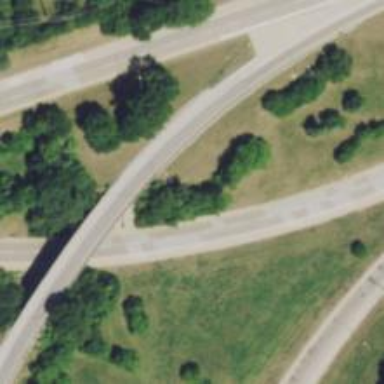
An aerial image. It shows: This image shows trunk highway that functions as expressway.